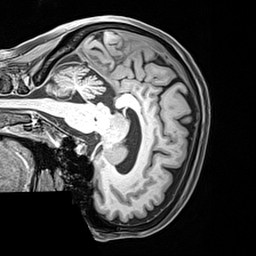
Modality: T1w
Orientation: sagittal
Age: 67
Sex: female
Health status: healthy
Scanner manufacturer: siemens
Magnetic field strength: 3 T
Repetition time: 2.4 s
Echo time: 0.00217 s